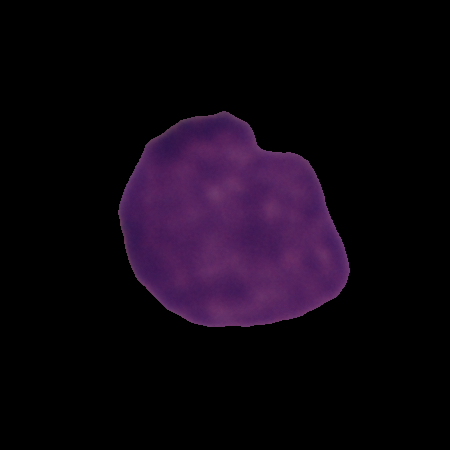
Label: cancer